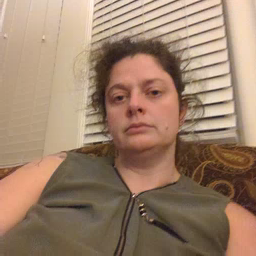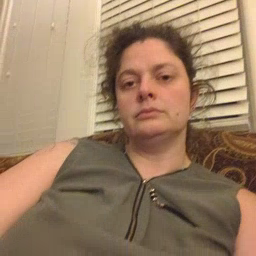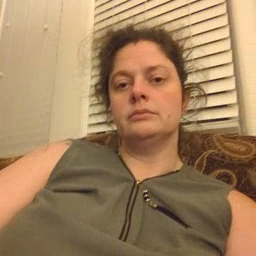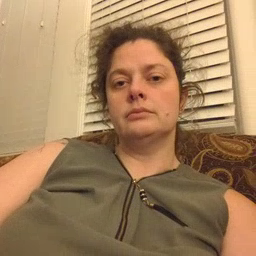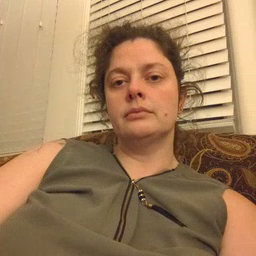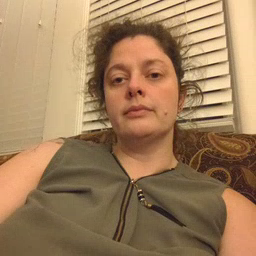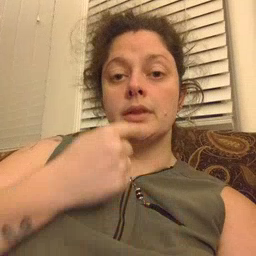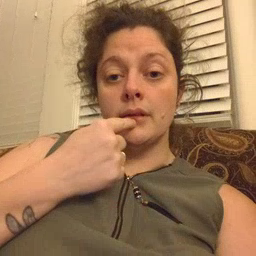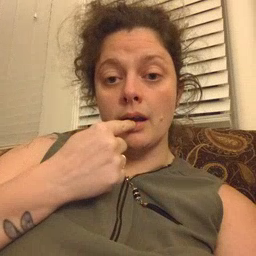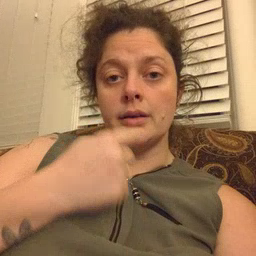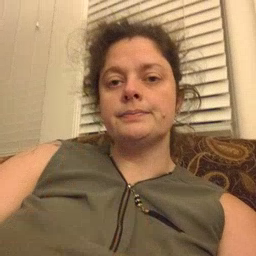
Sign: tongue